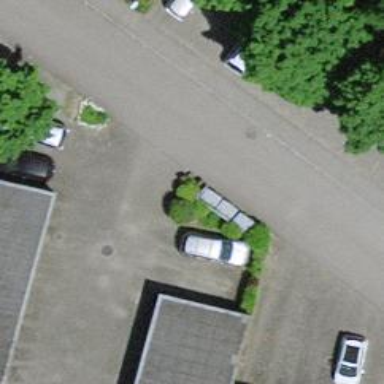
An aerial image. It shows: Living street.